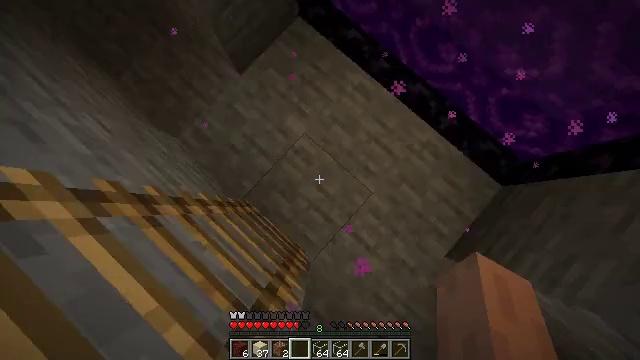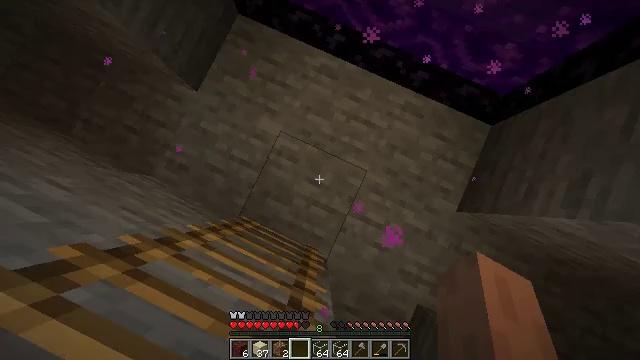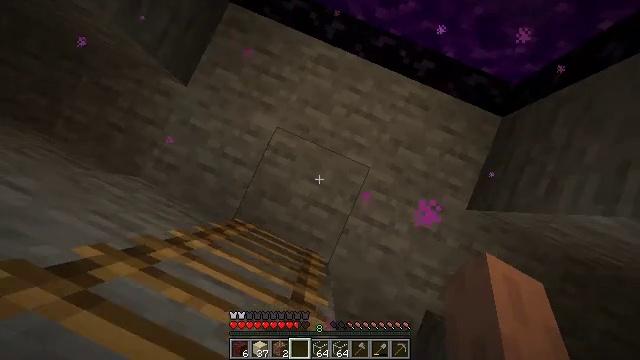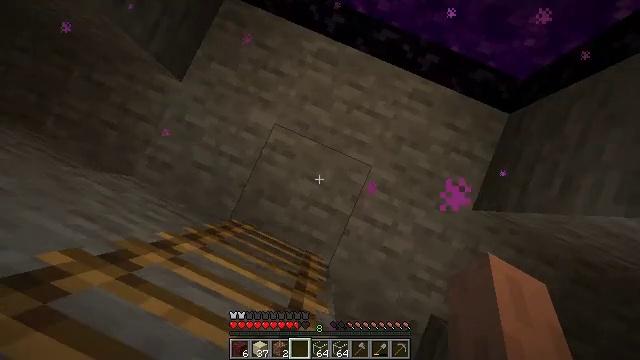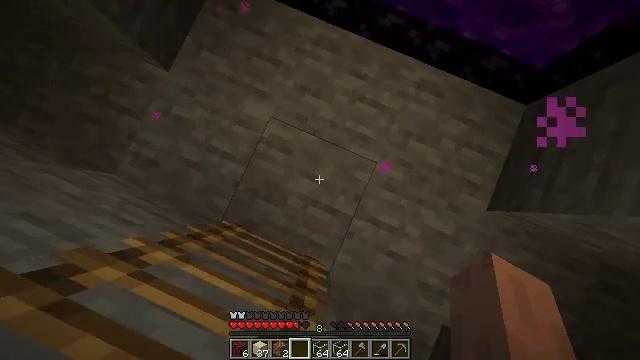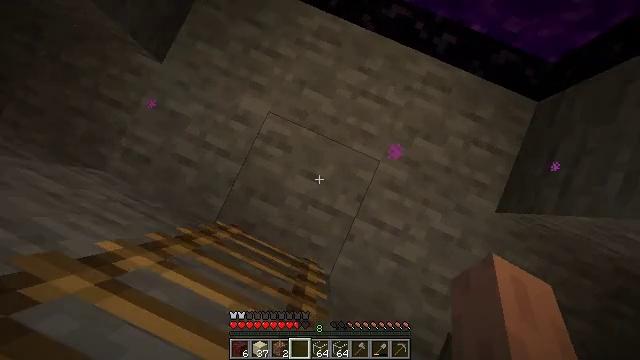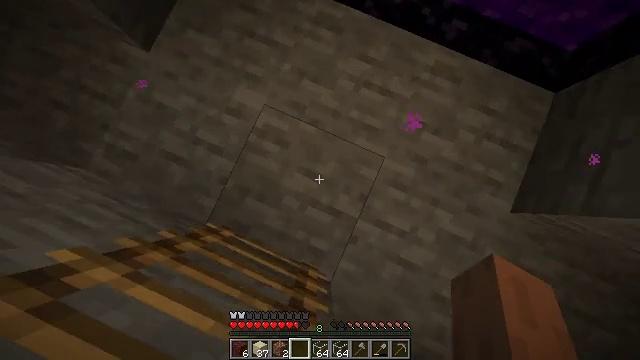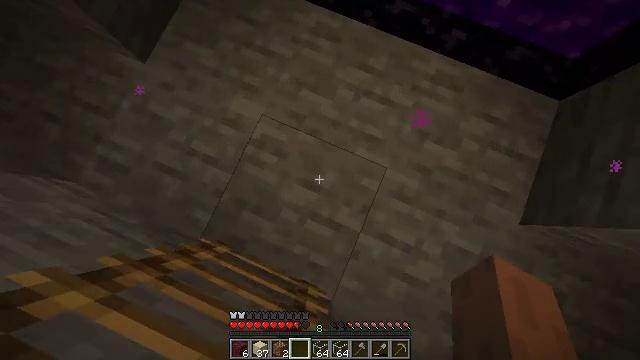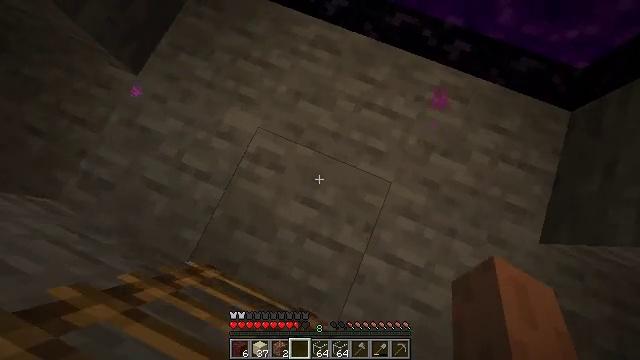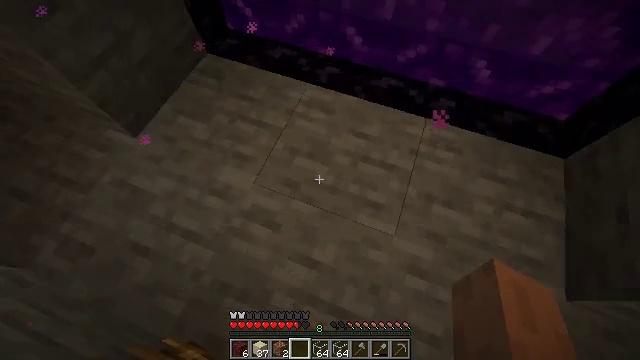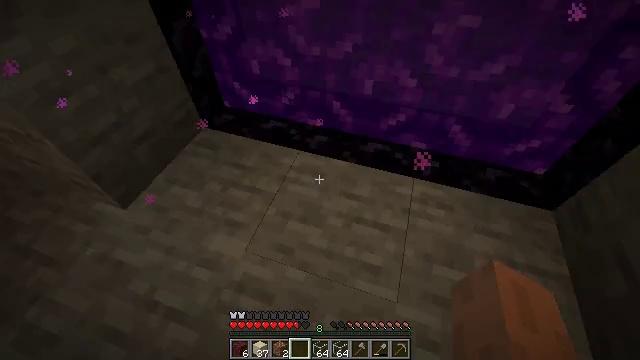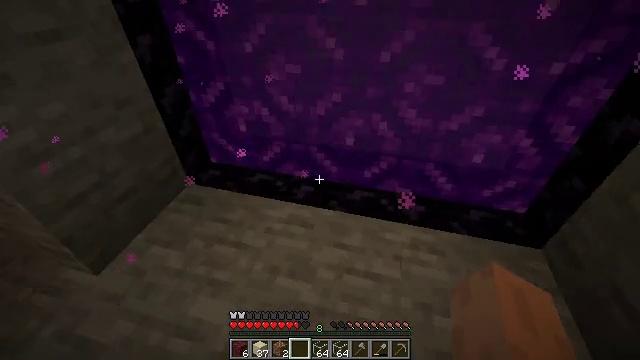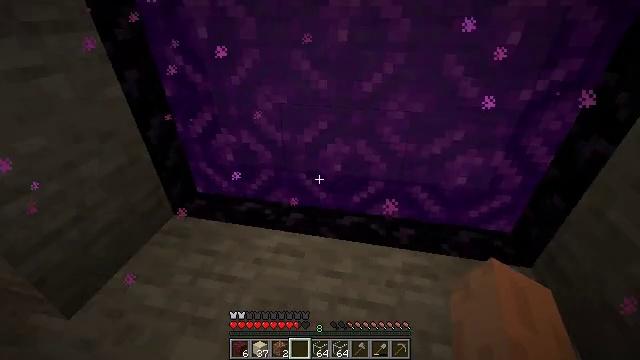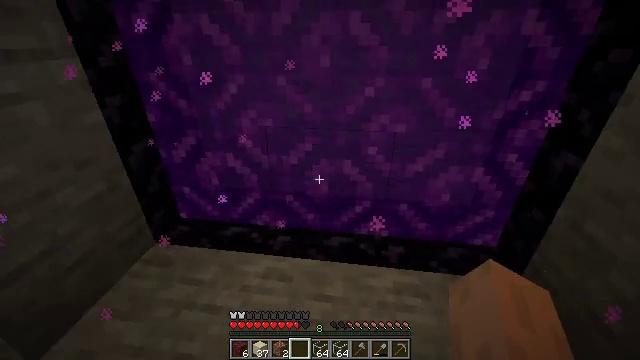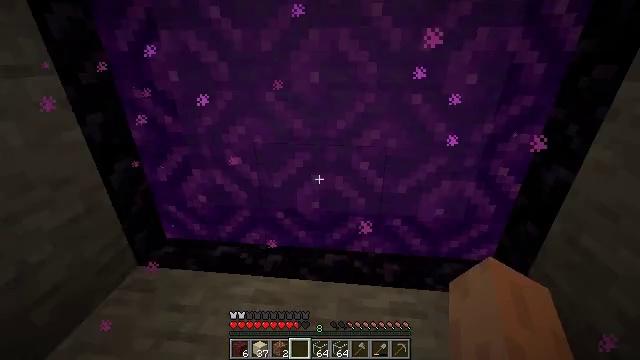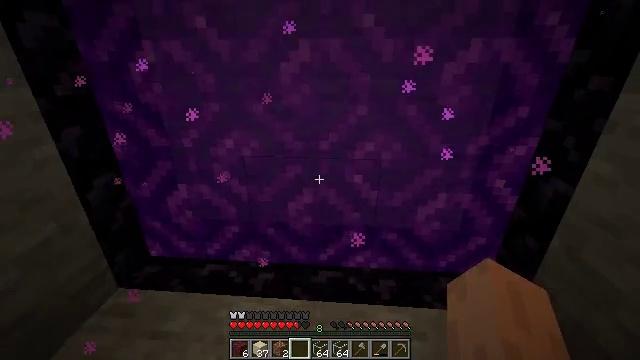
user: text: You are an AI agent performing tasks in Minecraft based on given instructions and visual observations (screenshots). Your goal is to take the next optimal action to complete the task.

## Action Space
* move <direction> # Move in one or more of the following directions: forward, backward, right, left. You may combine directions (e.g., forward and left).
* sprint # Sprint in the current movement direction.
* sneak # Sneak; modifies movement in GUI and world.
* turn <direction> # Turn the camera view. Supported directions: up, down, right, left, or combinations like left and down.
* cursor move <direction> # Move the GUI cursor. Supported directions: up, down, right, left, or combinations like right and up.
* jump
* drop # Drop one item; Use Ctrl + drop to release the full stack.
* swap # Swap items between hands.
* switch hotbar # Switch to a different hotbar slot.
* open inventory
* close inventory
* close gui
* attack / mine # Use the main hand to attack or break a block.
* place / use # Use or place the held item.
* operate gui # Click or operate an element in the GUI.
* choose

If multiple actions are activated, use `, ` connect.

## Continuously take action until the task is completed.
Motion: motion action
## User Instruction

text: Collect the hopper by mining it.
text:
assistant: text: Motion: turn right and down
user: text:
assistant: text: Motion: no_op
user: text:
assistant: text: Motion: no_op
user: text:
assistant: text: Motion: no_op
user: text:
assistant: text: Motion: no_op
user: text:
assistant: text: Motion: no_op
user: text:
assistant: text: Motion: turn up
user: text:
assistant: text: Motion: turn up
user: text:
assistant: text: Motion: turn right and up
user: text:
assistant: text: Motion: turn right and up
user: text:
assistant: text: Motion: turn right and up
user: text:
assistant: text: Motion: turn right and up
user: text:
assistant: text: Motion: turn right and up
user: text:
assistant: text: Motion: move forward, turn right and up
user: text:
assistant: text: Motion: move forward, turn right and up
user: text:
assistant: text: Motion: move forward, turn right
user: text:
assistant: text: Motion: move forward
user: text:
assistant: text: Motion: move forward
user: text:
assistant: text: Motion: move forward
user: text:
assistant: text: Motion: move forward
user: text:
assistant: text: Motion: move forward, turn left
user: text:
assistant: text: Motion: move forward and move right, turn left
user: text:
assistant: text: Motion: move forward and move right, turn left
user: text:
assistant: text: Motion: move forward and move right, turn left
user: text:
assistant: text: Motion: move right, turn left and up
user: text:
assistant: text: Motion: turn left and up
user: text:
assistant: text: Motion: turn left
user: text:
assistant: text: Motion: turn left
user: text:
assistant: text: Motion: no_op
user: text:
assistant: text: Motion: no_op